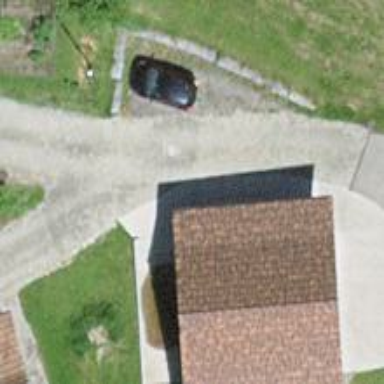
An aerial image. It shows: Paved driveway serving as service road.